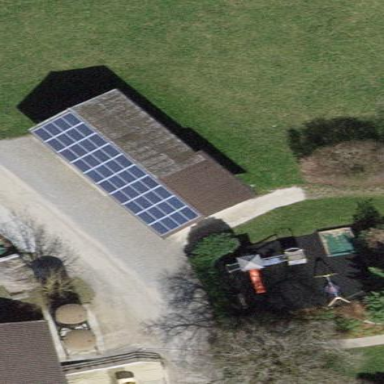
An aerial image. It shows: Shed.